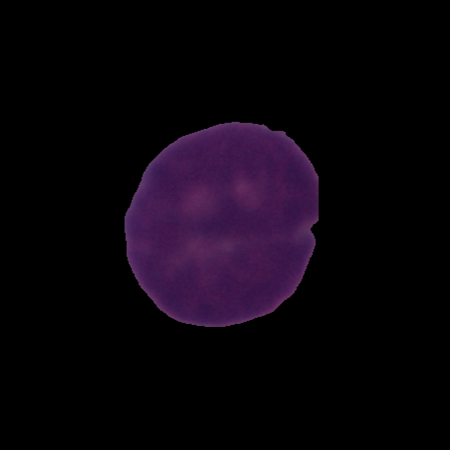
Label: cancer